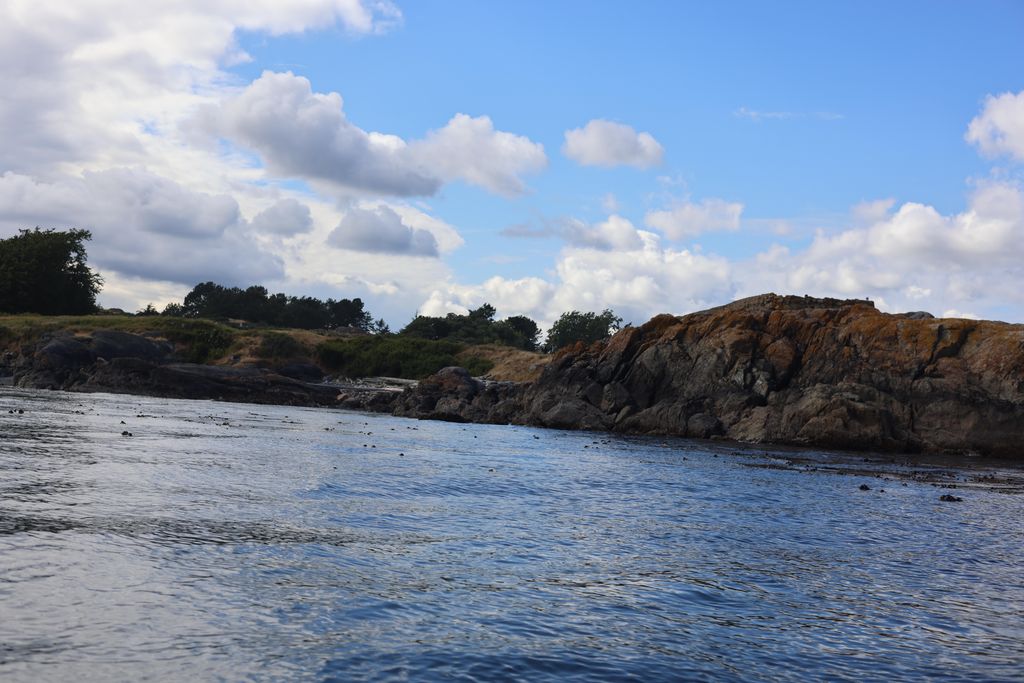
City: victoria